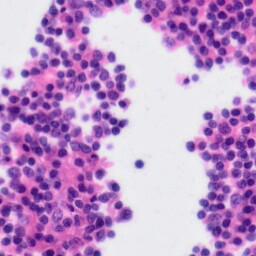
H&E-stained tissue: Tonsil